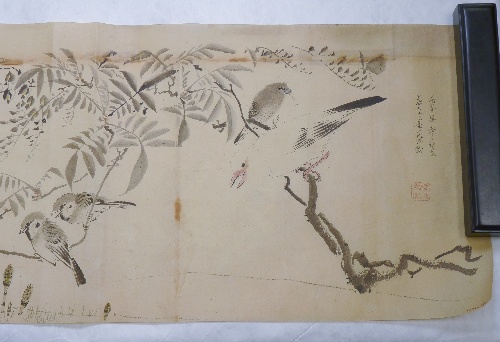
Date: early 19th century
Object type: Drawing
Classification: Paintings
Medium: On paper
Culture: Japan
Period: Edo period (1615–1868)
Dimensions: Image: 12 1/2 × 58 3/8 in. (31.8 × 148.3 cm)
Department: Asian Art
Credit line: Gift of John Achelis, 1907
Accession year: 1907
Repository: Metropolitan Museum of Art, New York, NY
Tags: Birds|Leaves